Interaction volume radius: 10 \u00c5
Interaction volume height: 30 \u00c5
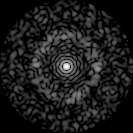
Disorder parameter: 0.8452